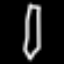
Label: pencil